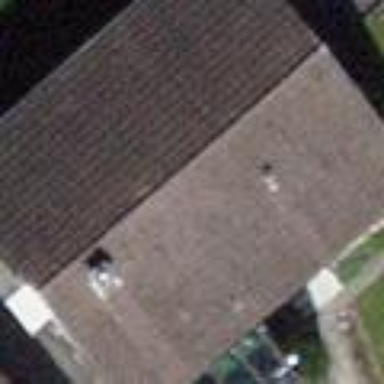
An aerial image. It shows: Simple and straightforward house.